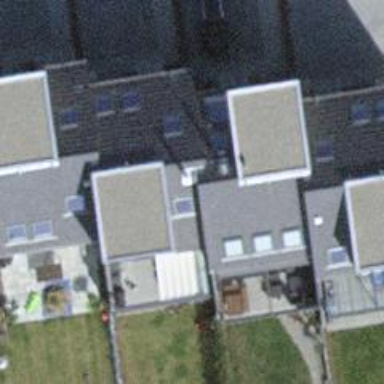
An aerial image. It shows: Simple house.